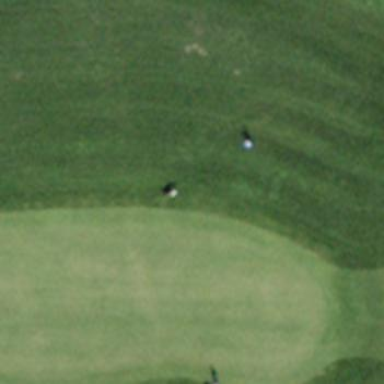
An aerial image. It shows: Golf green.